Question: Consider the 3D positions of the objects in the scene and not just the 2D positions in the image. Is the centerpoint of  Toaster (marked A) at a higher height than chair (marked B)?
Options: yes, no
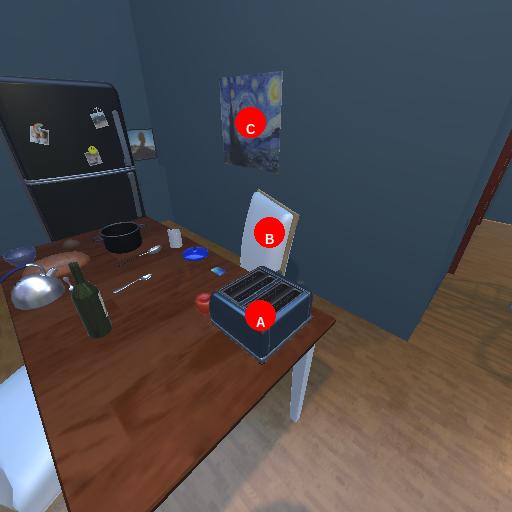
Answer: yes